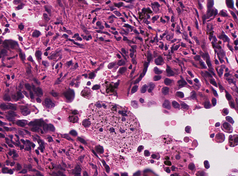
Tumor epithelial tissue: yes
Tumor-associated stroma tissue: yes
Normal tissue: no